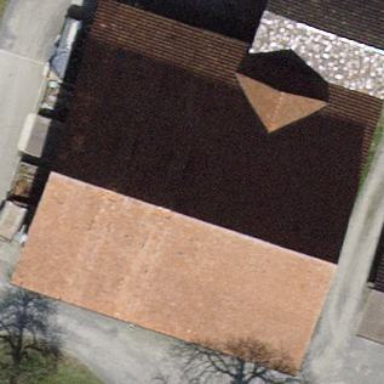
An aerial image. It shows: Farm auxiliary building.